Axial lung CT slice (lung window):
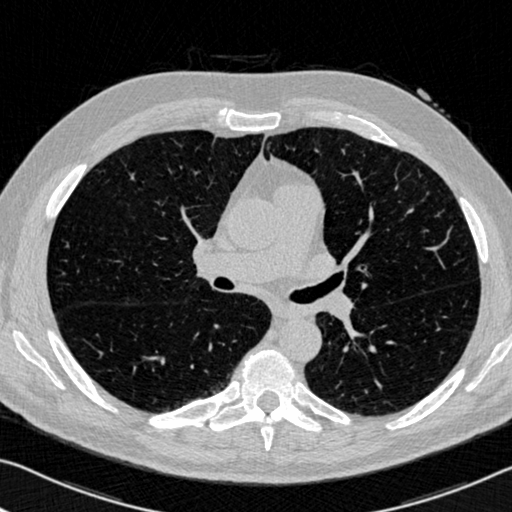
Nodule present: no